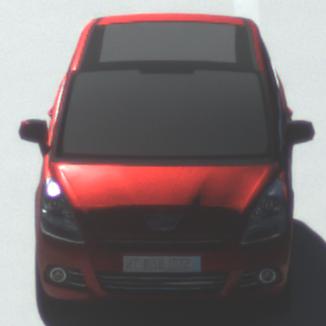
Make: Peugeot
Model: 5008 120 VTi
Detailed model: 5008 (I) Van
Model produced from: 2009/10
Model produced until: 2011/07
Doors: 5
Color: red
Road condition: dry road
Daytime: morning or afternoon
Contrast: high contrast